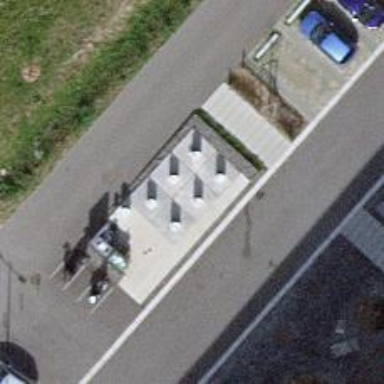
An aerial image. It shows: Recycling container at amenity designated for recycling.